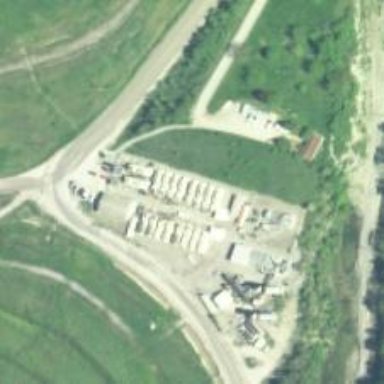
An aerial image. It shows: Generator is pictured.